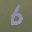
Label: 6